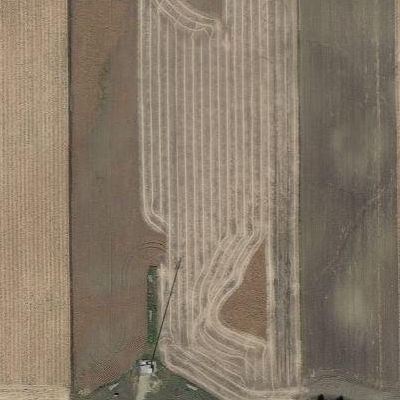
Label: bField